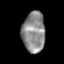
Tissue: skin
Cell type: Epithelial cells
Senescence score: 0.2821
Nuclear area (px): 905
Mean DAPI intensity: 140.674